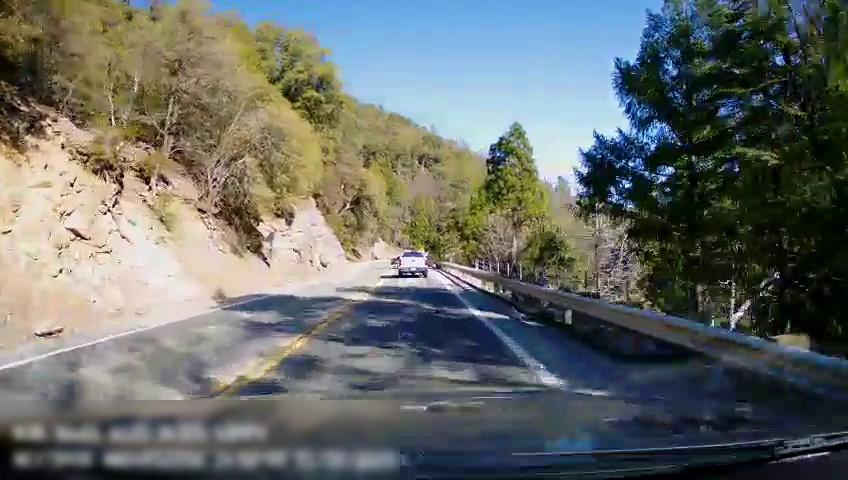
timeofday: Day
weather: Sunny
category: Drivable Space
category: Drivable Space
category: Vehicles | Truck
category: Lanes | Opposite Lane
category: Lanes | Current Lane
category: Lanes | Opposite Lane
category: Lanes | Current Lane